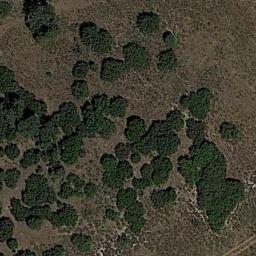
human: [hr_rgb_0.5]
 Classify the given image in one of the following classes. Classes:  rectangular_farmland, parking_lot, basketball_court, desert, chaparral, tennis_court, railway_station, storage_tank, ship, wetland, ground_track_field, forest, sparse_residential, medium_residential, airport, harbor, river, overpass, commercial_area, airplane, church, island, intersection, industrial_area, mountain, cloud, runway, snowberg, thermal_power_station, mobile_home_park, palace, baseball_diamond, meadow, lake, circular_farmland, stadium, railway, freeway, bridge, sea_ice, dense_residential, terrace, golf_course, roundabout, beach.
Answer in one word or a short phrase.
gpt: chaparral